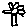
Label: flower